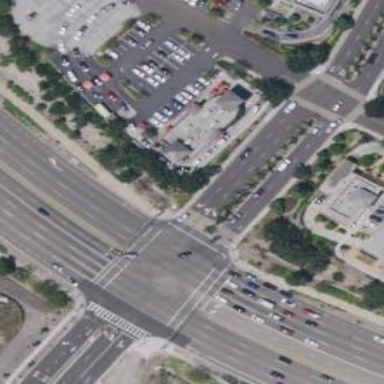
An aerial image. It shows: Tertiary road with separate sidewalk.